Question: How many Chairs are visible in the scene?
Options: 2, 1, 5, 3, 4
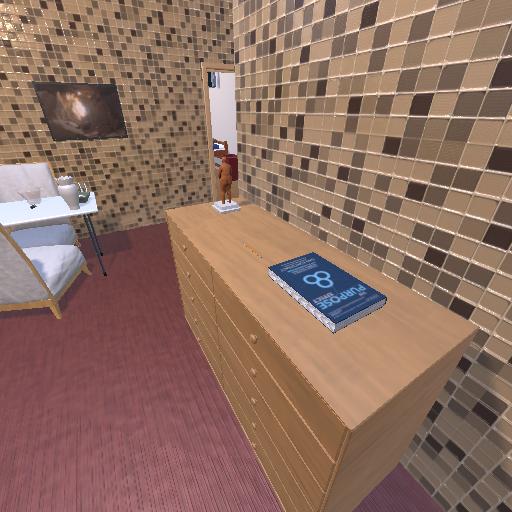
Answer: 2